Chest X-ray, AP view. Patient: 58 years old, sex F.
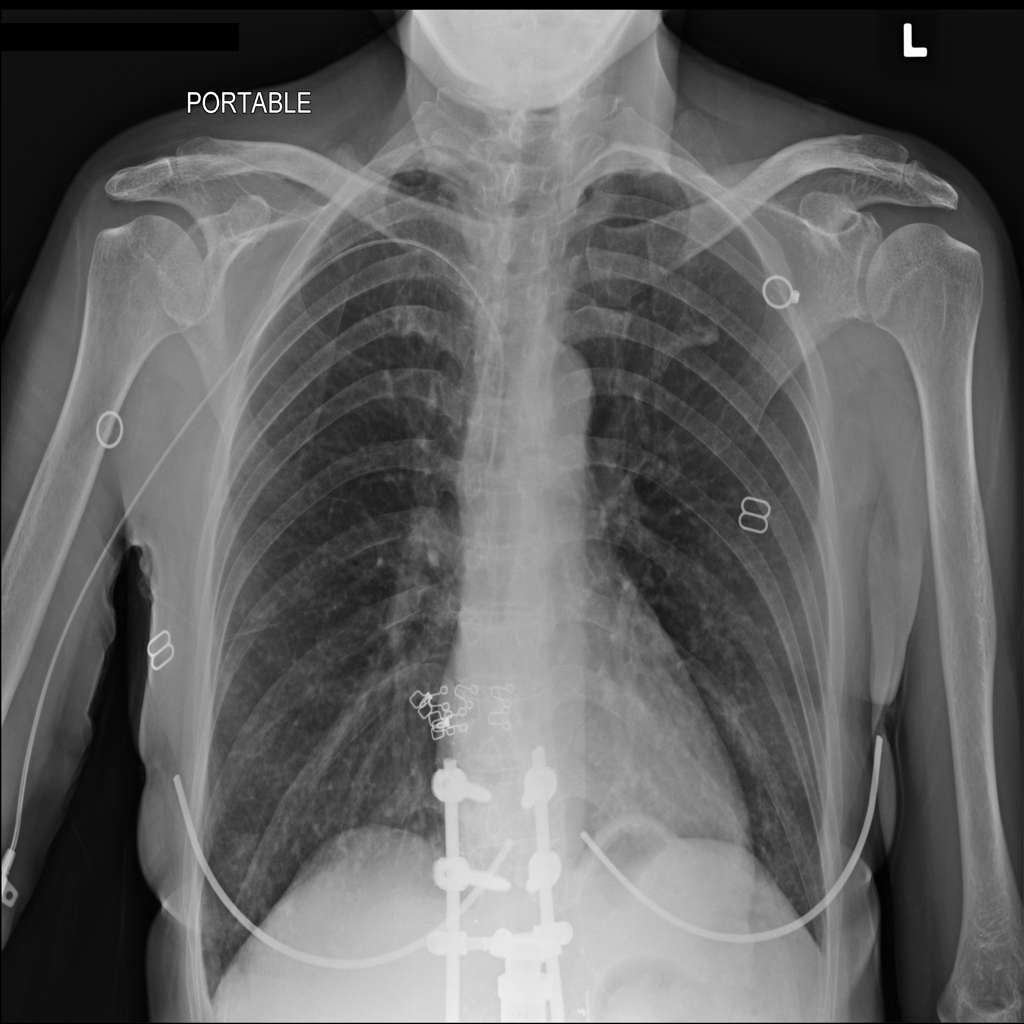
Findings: No Finding